Field crop: maize
Growth stage: 2
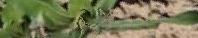
Species: maize